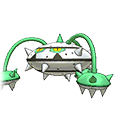
Pok\u00e9mon: ferrothorn